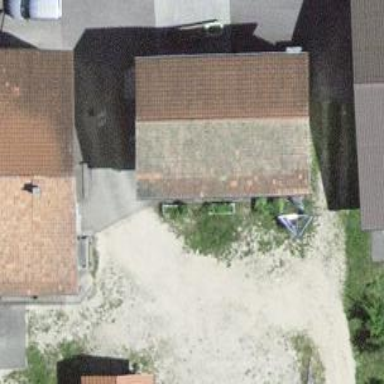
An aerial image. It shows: Residential building.